Interaction volume radius: 5 \u00c5
Interaction volume height: 10 \u00c5
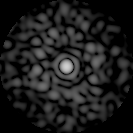
Disorder parameter: 0.825